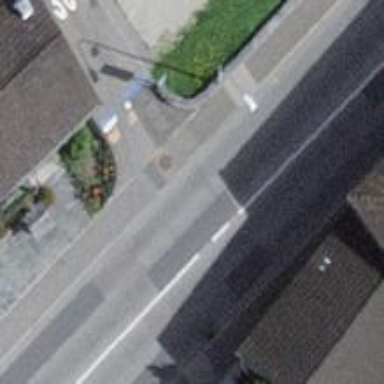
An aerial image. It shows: Asphalt sidewalk.